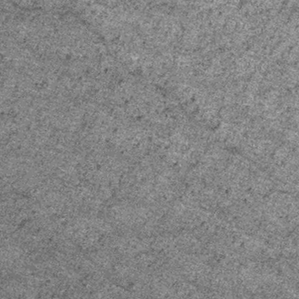
Label: frost